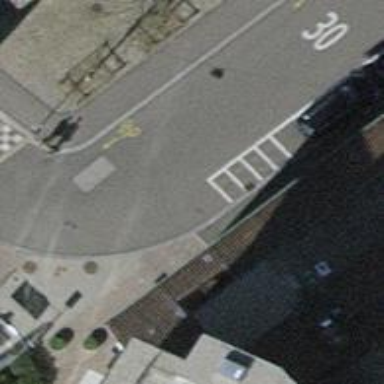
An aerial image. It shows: Motorcycle parking area.